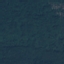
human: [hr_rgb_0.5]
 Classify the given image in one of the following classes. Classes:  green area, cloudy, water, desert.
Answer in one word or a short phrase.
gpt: green area